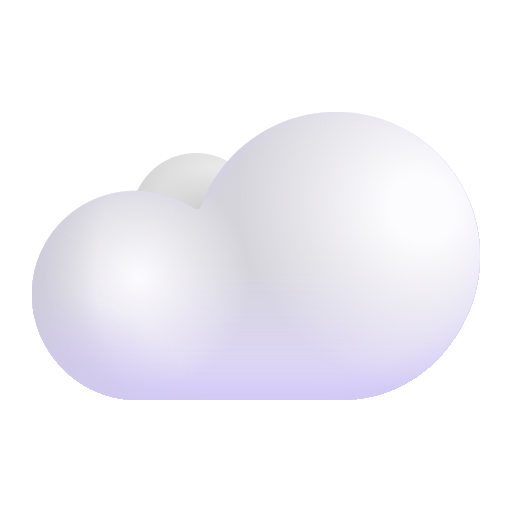
cloud color